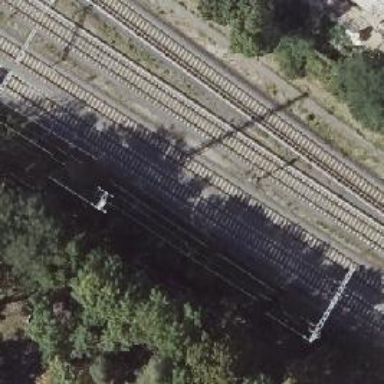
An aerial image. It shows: Railway signal.